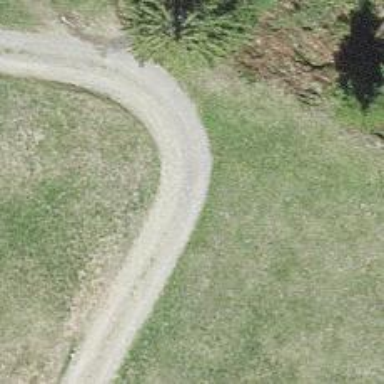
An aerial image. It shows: Track with grade2 tracktype.